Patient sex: M
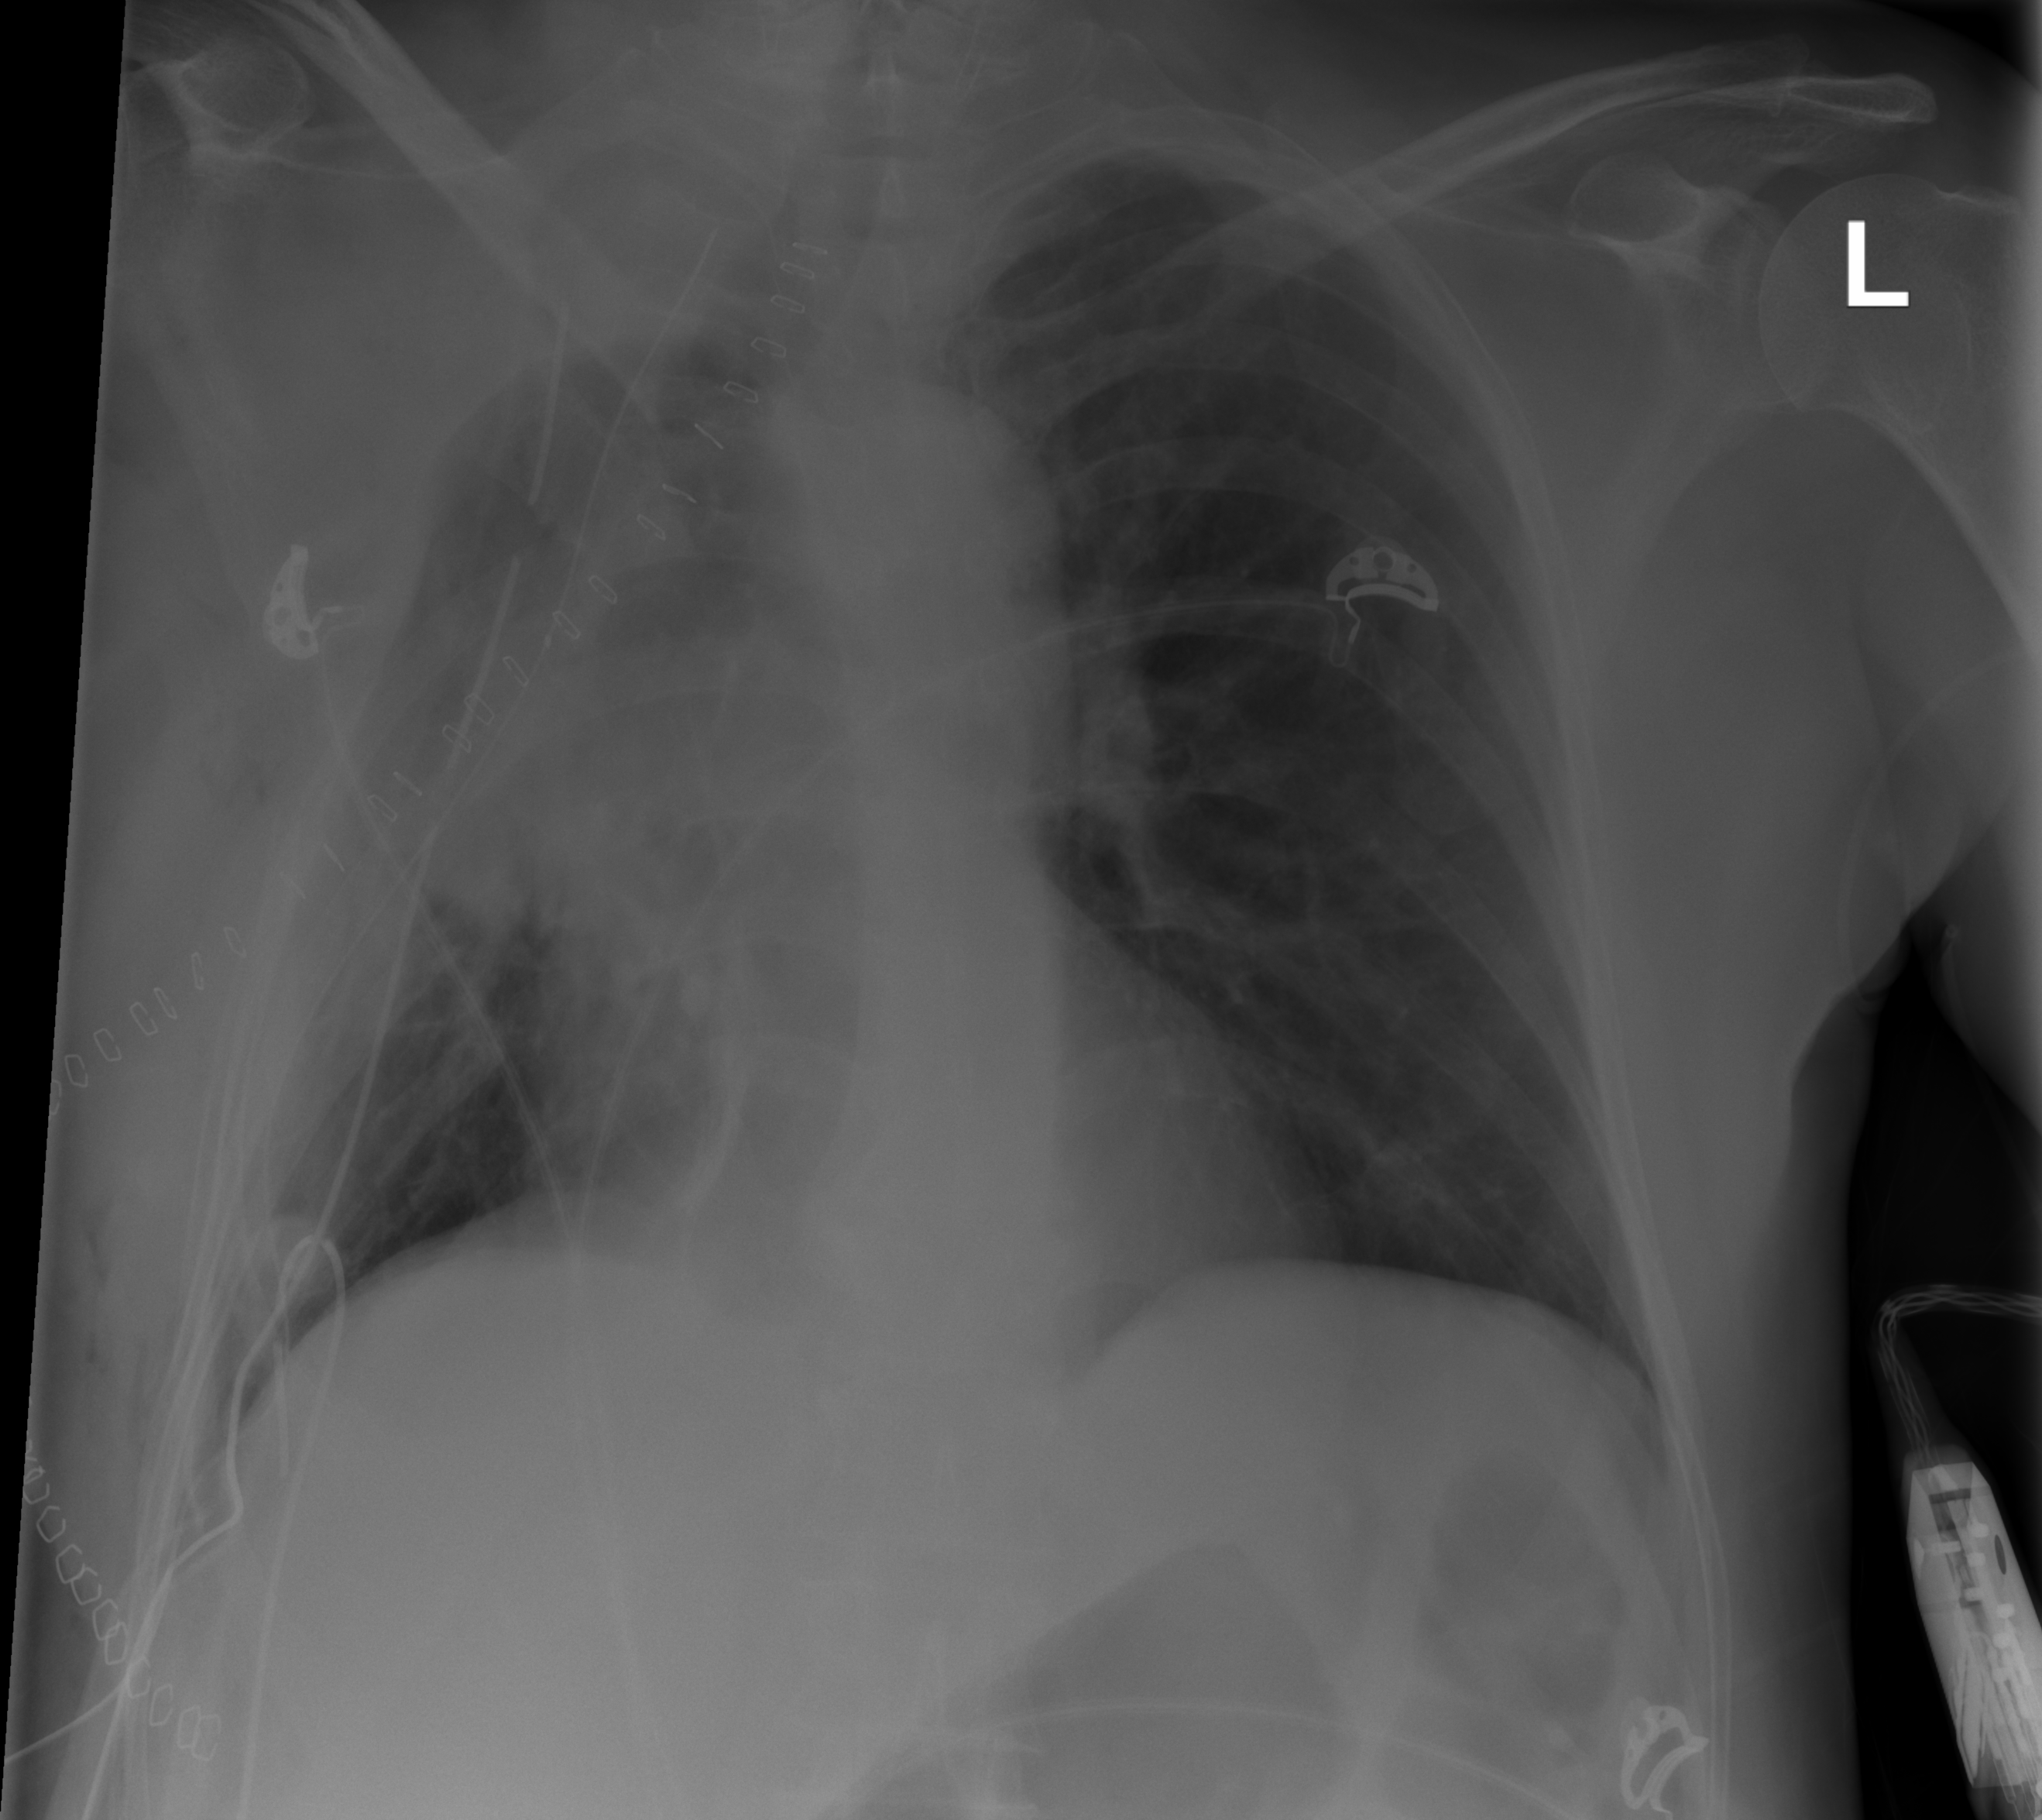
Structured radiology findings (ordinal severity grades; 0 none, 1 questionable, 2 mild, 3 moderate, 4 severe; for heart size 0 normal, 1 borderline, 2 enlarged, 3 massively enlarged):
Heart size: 1
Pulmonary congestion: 0
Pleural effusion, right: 0
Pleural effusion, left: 0
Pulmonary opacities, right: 2
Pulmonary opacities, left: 0
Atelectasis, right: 3
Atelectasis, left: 0